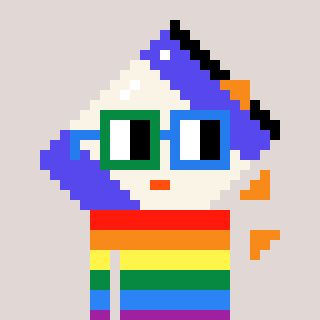
a pixel art character with square green and blue glasses, a chips-shaped head and a computerblue-colored body on a warm background